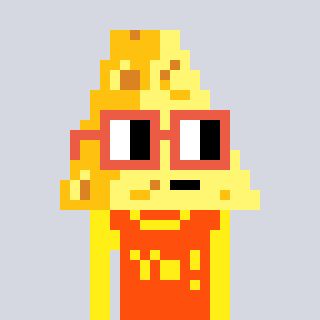
a pixel art character with square orange glasses, a cheese-shaped head and a orange-colored body on a cool background